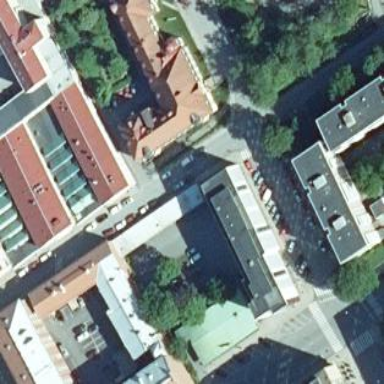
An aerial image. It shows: Building with mansard roof made of red roof tiles. The building itself is yellow in color.